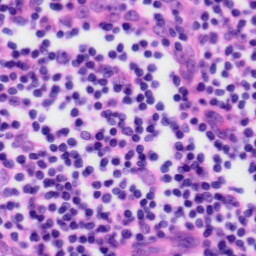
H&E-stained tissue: Tonsil